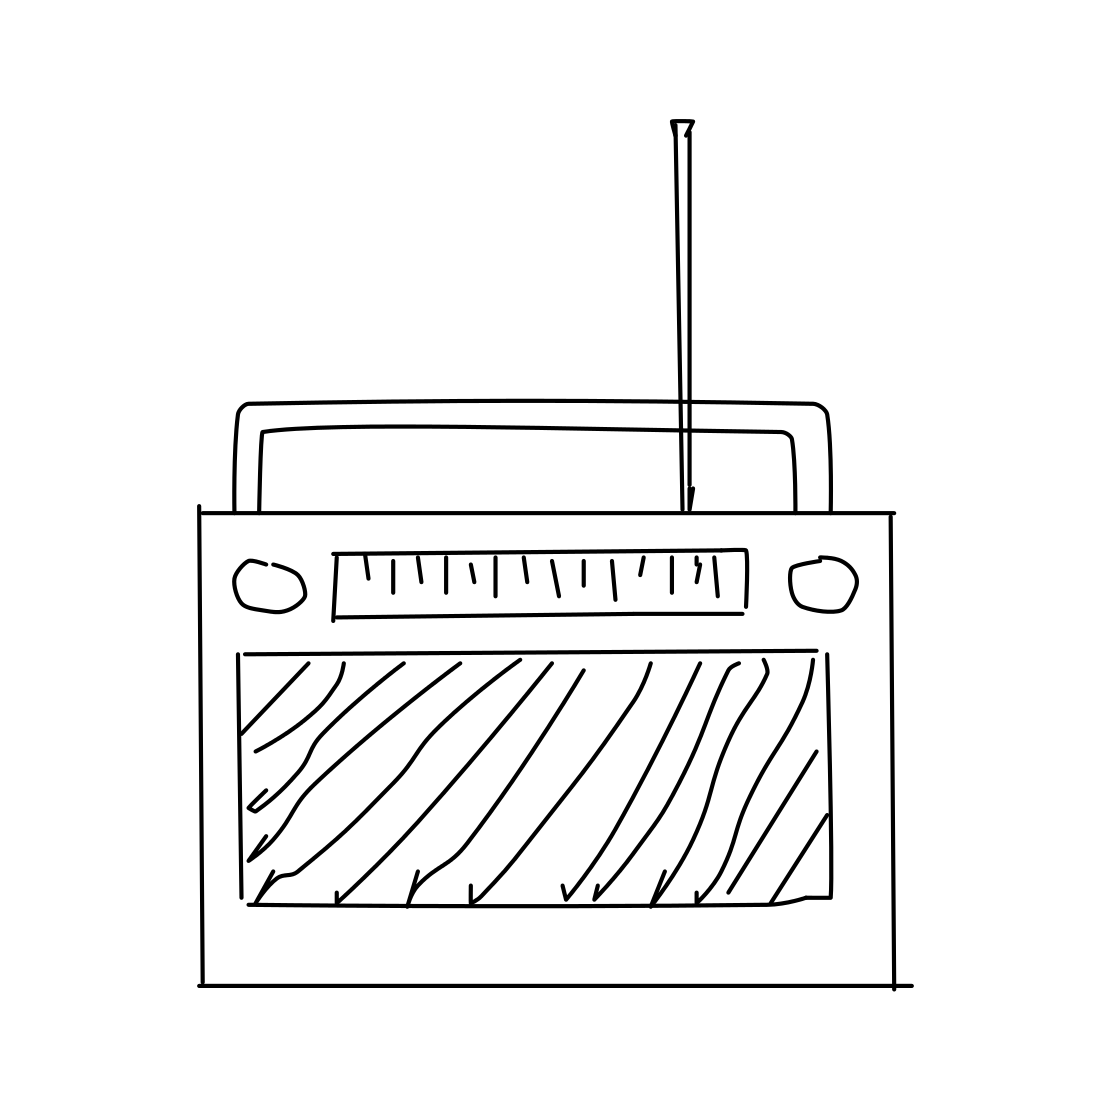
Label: radio